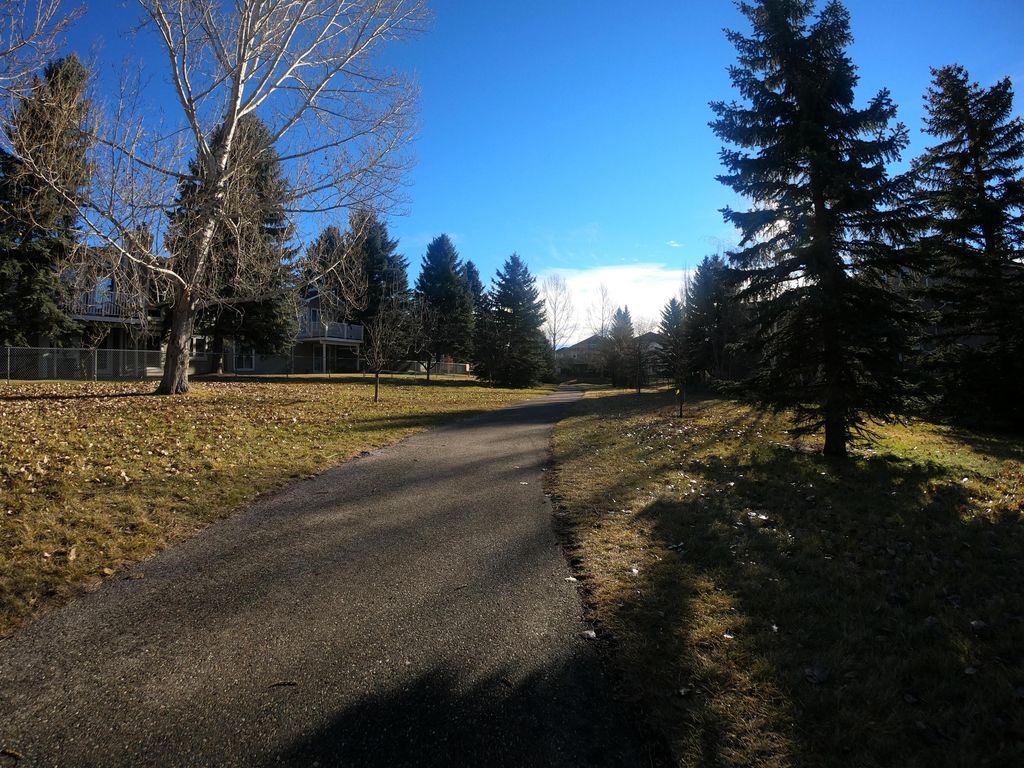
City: calgary